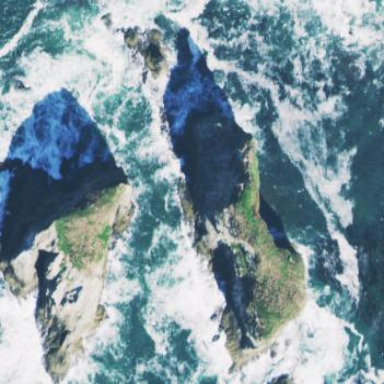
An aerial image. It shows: Islet along the natural coastline.